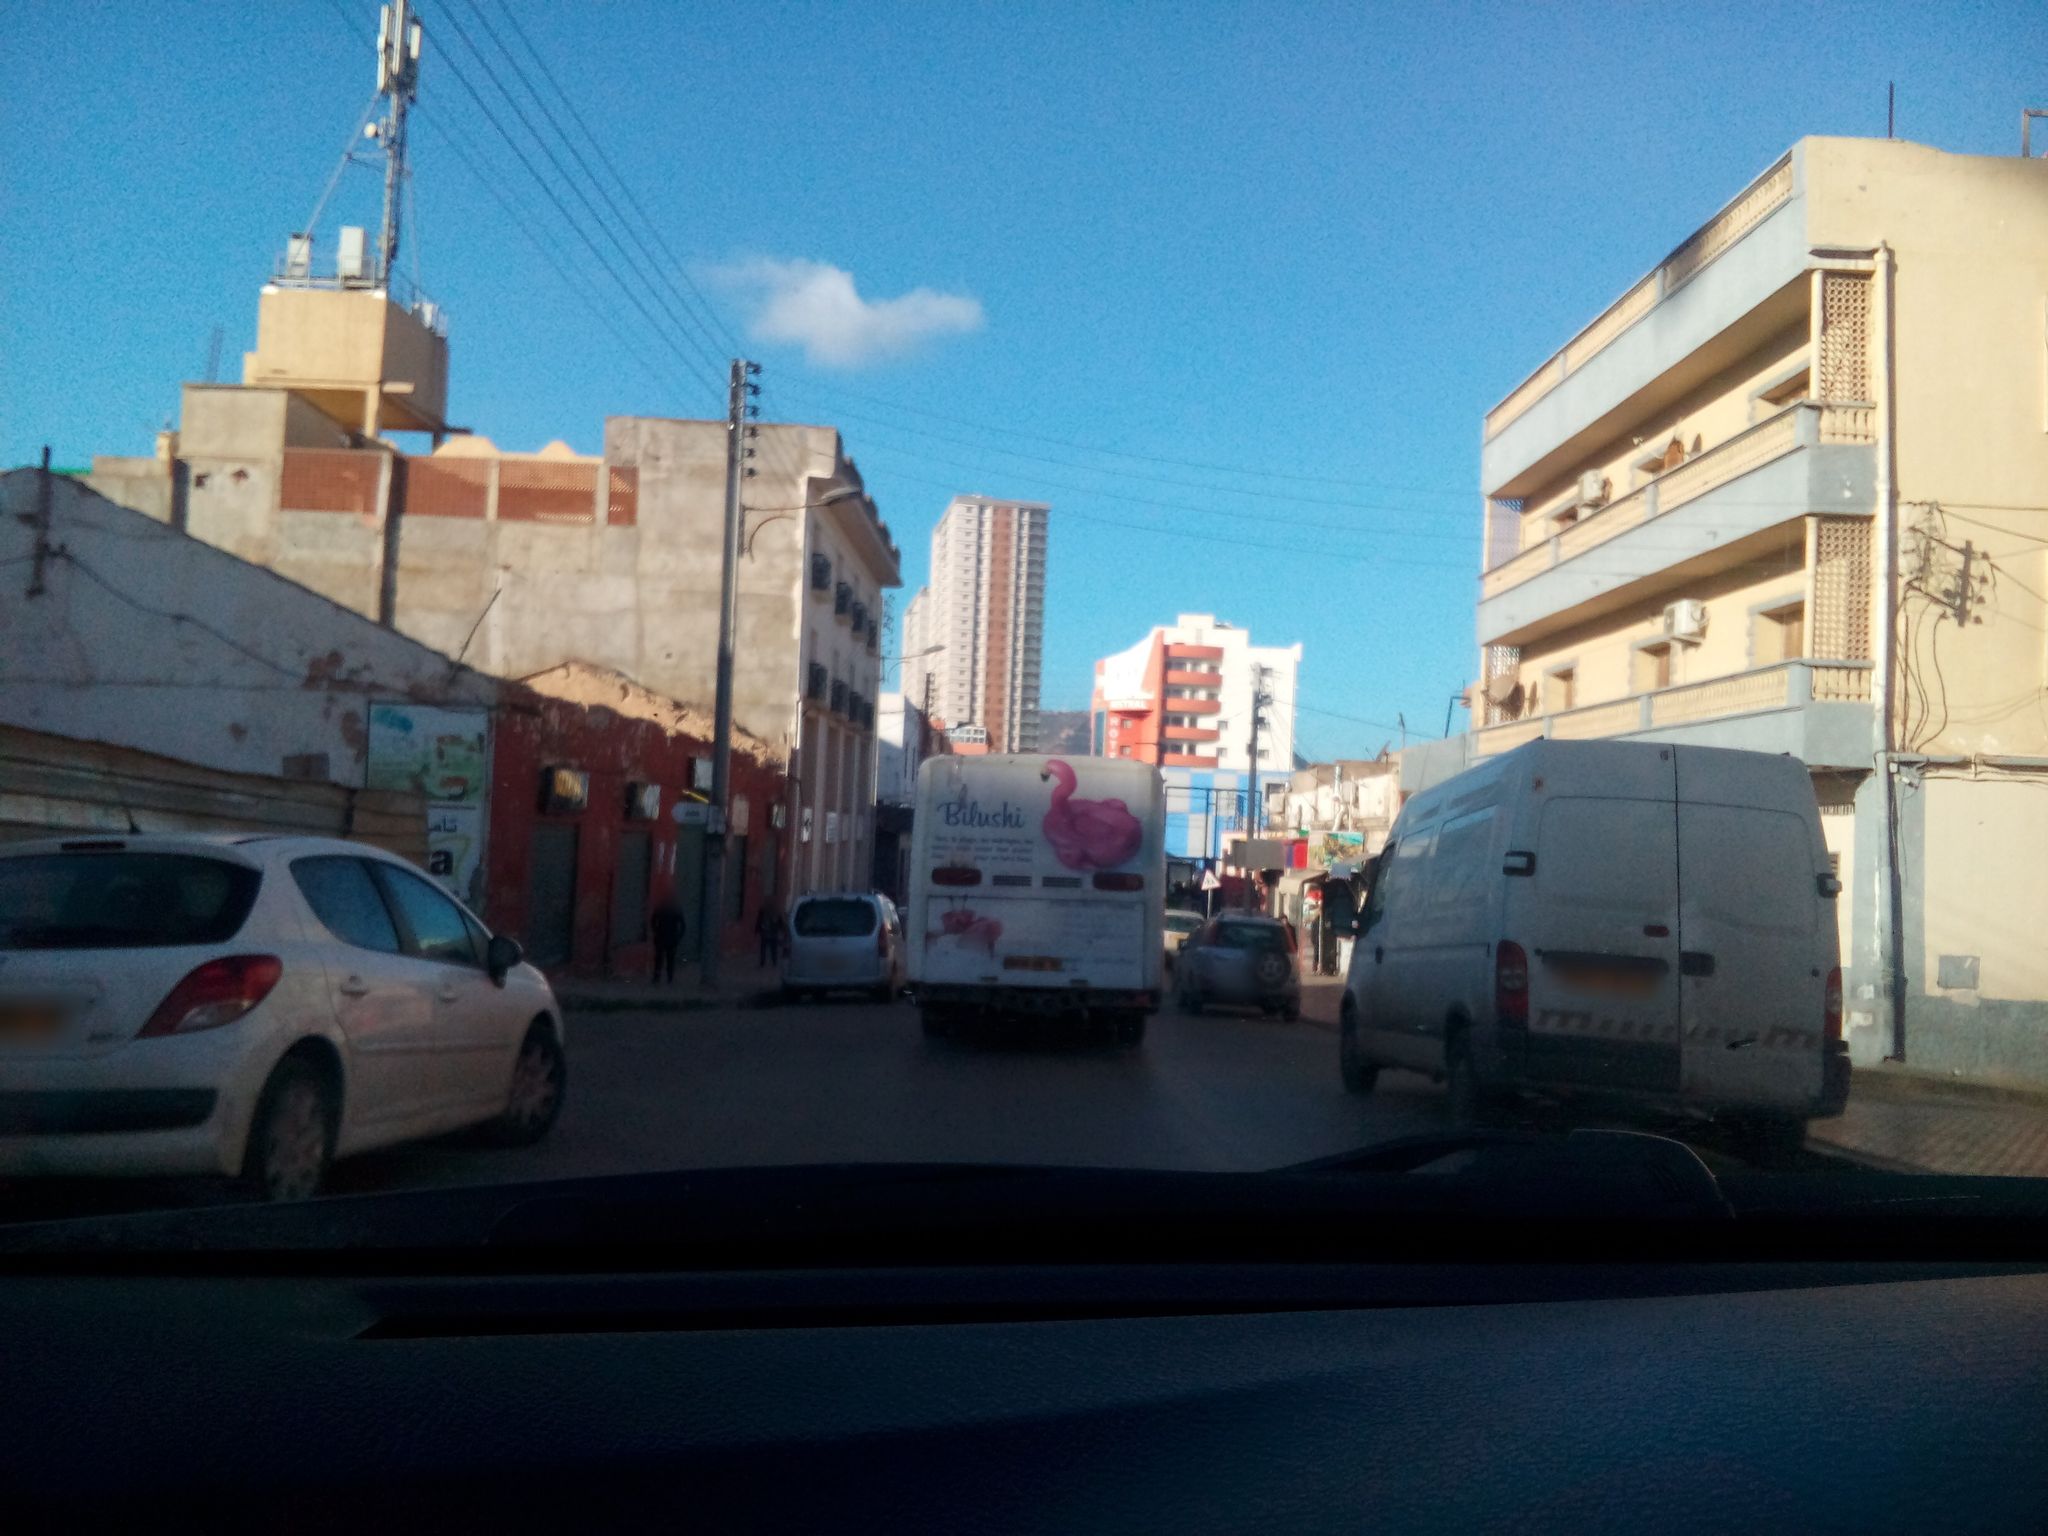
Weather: clear
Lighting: day
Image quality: good
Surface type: driving surface
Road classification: secondary, secondary_link
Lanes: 2.0
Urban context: urban centre
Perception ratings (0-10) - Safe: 1.34, Lively: 4.92, Beautiful: 0.96, Boring: 4.98, Depressing: 4.82, Wealthy: 1.29